Interaction volume radius: 10 \u00c5
Interaction volume height: 30 \u00c5
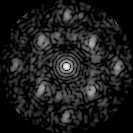
Disorder parameter: 0.5065